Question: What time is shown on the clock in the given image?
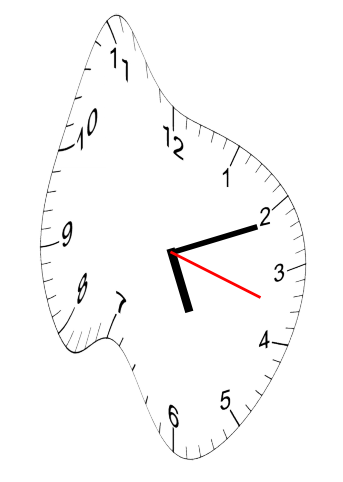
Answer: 05:11:18